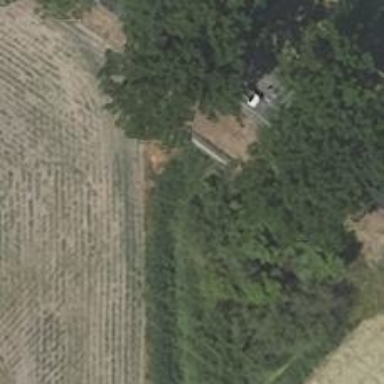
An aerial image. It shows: Culvert tunnel.